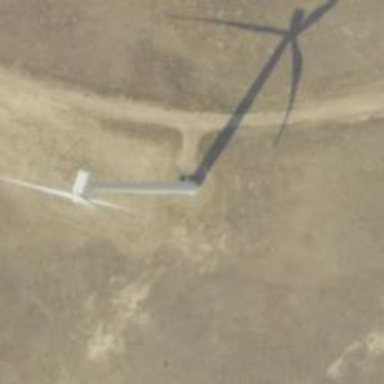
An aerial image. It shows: Wind generator using horizontal axis wind turbines.